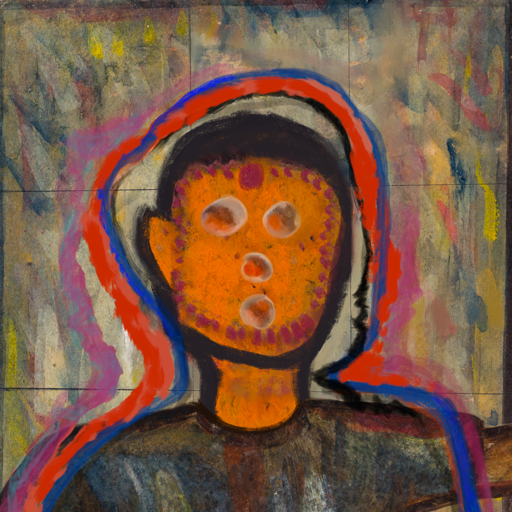
Background: GypsyMother, Head And Neck Front: Doll, Face Front: Rupkatha, Bust: Mosgoul, Hair Front: Experience, Head Accessory: Blank, Second Necklace: Blank, Necklace: Blank, Baby: Blank